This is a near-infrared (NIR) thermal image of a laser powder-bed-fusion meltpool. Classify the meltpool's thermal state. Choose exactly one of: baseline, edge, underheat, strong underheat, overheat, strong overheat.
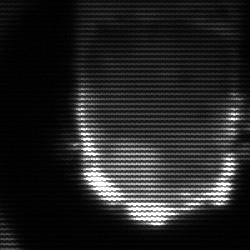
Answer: baseline